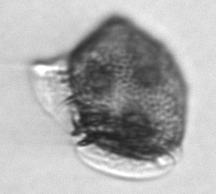
Label: Dinophysis_norvegica